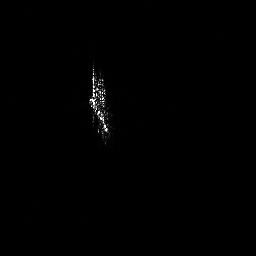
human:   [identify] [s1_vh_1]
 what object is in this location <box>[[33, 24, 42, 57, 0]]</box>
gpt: <ref>1 large ship at the center</ref>